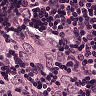
Metastatic tissue present: yes